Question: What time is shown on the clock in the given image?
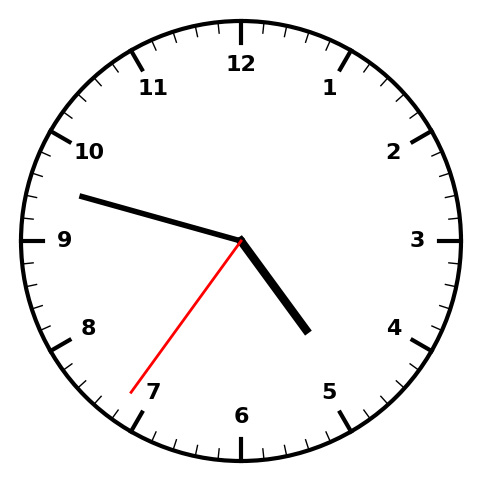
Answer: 04:47:36